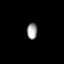
Tissue: prostate
Cell type: Fibroblasts
Senescence score: 0.7706
Nuclear area (px): 162
Mean DAPI intensity: 157.741